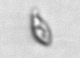
Label: Cryptophyta